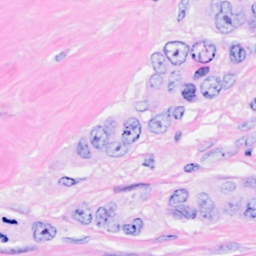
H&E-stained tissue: Breast